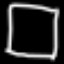
Label: square